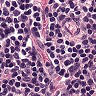
Metastatic tissue present: no